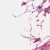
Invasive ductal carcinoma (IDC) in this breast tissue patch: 0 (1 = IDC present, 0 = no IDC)